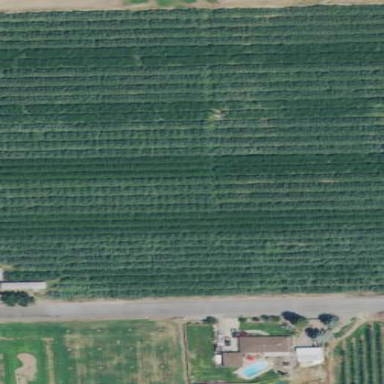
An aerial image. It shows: Orchard.